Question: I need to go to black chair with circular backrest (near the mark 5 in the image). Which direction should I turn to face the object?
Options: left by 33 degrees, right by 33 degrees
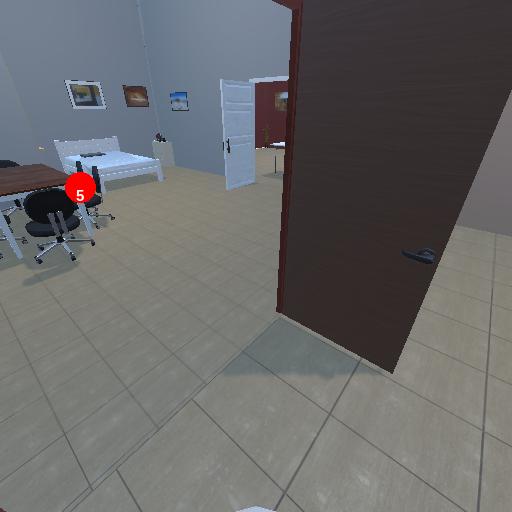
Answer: left by 33 degrees